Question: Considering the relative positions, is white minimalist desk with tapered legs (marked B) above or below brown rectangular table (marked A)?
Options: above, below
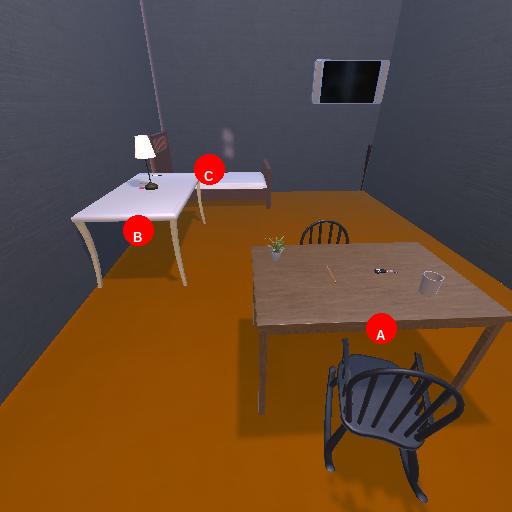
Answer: above